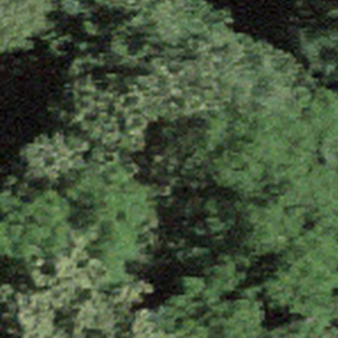
Label: other